Interaction volume radius: 5 \u00c5
Interaction volume height: 10 \u00c5
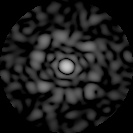
Disorder parameter: 0.7806